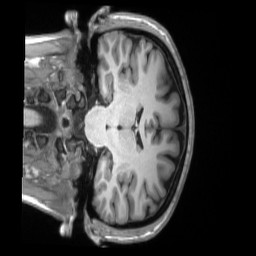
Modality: T1w
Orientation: coronal
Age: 23
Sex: female
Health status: ill
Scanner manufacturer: siemens
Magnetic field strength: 3 T
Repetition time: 2.2 s
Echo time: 0.00157 s